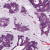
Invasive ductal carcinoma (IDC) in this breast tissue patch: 1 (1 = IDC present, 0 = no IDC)